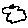
Label: cloud